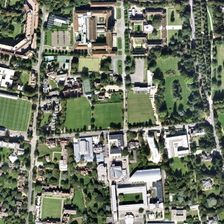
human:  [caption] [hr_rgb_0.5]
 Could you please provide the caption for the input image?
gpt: school buildings are surrounded by dark green trees .

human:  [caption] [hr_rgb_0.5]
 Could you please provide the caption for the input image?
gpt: some buildings and many green trees are in a school .

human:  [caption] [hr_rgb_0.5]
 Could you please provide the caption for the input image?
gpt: the school is on the side of the road .

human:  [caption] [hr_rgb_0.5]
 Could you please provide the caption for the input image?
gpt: some buildings and many green trees are in a school .

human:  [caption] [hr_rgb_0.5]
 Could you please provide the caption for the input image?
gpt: the school is on the side of the road .